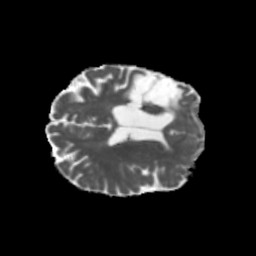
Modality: MD
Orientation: axial
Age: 53
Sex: female
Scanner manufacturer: siemens
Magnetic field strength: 3 T
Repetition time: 5.47 s
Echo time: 0.0854 s